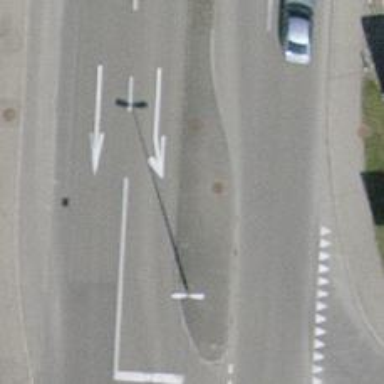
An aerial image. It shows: Bus stop with stop position for public transport.